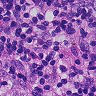
Metastatic tissue present: no